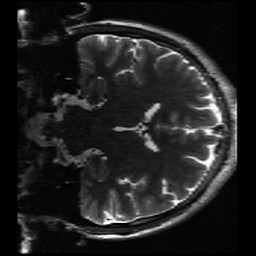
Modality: inplaneT2
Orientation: coronal